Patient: sex M, age 53
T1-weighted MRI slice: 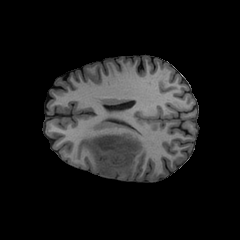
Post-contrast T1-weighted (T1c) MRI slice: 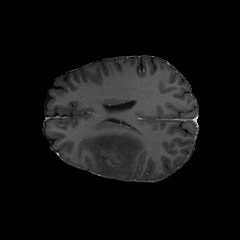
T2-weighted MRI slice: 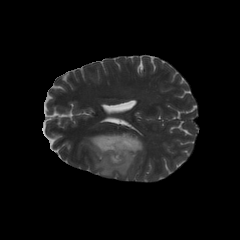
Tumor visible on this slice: yes
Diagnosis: Astrocytoma, IDH-mutant
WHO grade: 4